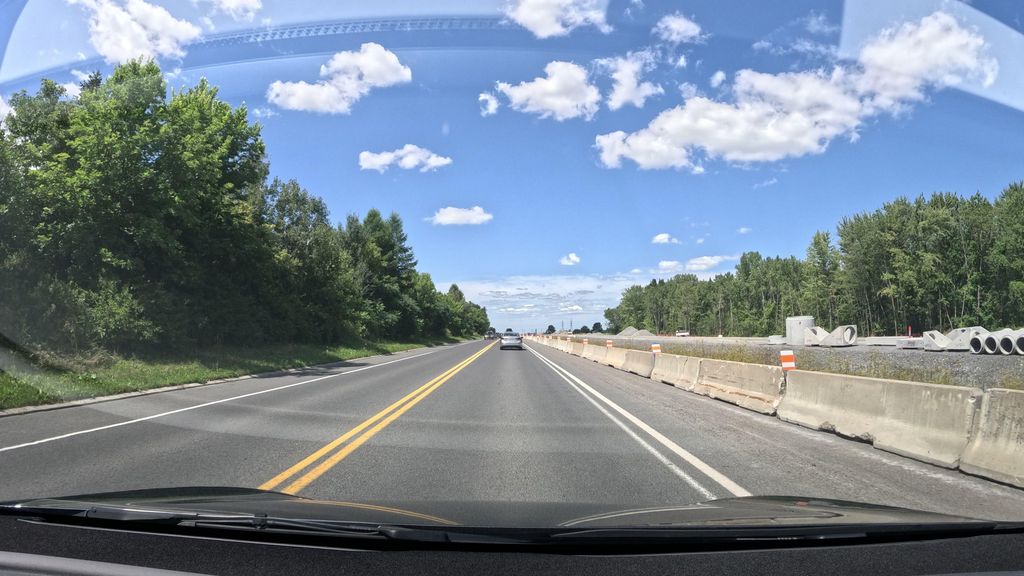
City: montreal